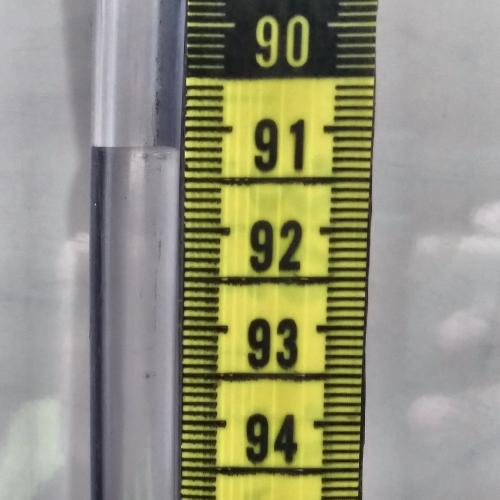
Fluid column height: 91.2 cm